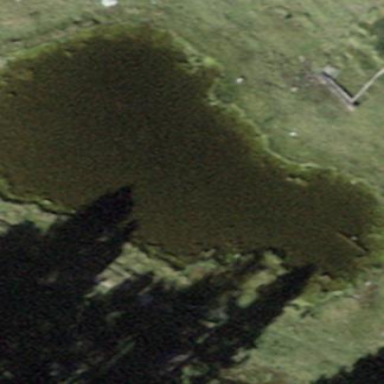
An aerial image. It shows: Serene lake.